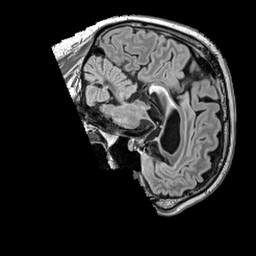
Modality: FLAIR
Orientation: sagittal
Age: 51
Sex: male
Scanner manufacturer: siemens
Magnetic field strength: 3 T
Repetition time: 5 s
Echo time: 0.387 s